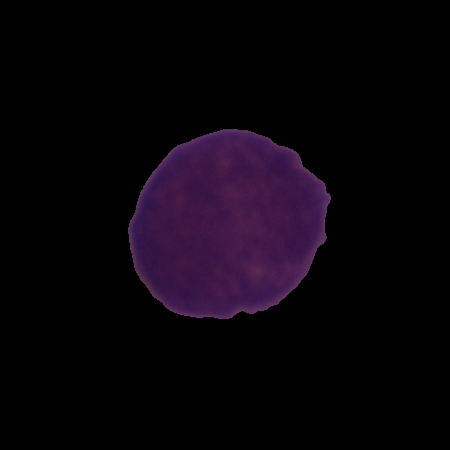
Label: cancer